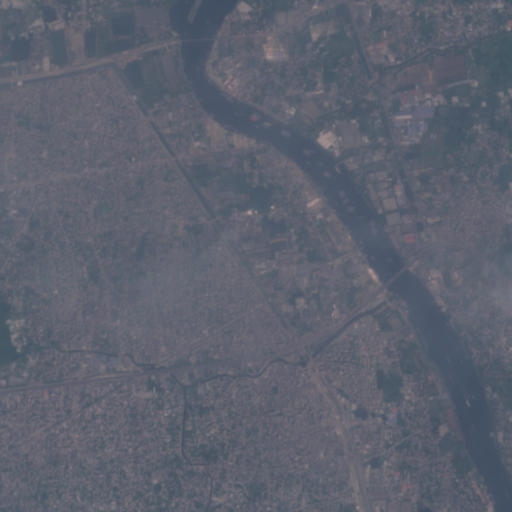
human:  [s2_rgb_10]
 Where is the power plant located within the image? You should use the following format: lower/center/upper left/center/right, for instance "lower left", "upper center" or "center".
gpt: The power plant is located in the lower right of the image.
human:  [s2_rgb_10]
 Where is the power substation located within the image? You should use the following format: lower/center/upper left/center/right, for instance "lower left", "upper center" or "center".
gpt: The power substation is located in the lower right of the image.
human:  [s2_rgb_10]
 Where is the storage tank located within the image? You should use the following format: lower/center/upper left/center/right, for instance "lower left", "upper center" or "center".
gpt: The storage tank is located in the lower right of the image.
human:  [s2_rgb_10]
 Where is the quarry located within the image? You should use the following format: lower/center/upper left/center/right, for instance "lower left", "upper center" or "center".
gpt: There is no quarry in the image.